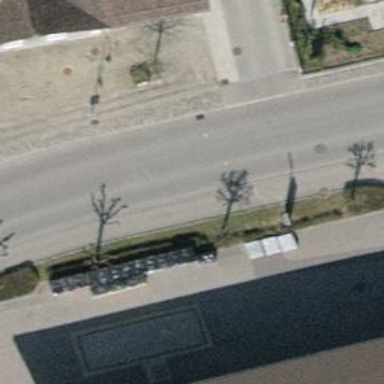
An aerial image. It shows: Bus stop with platform for public transport.